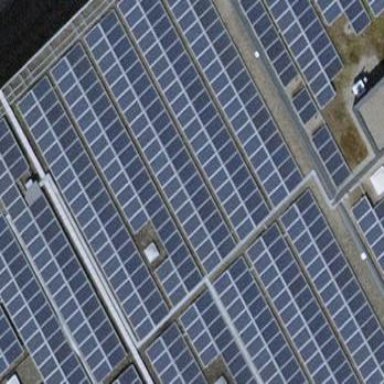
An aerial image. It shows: Solar photovoltaic panel generator.